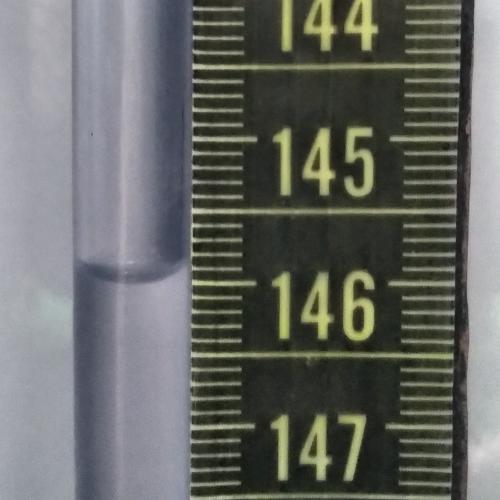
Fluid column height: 146.0 cm